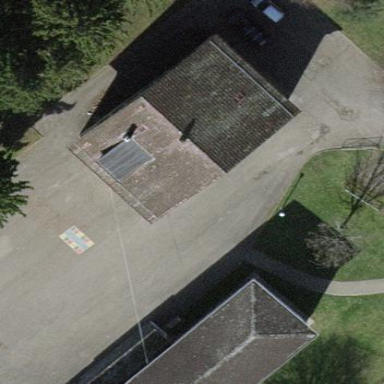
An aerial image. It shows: School.